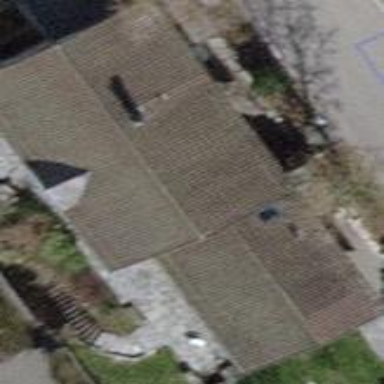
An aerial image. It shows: Detached building with gabled roof.